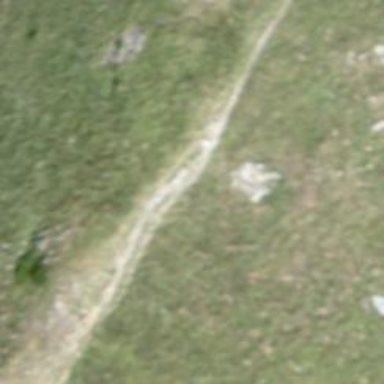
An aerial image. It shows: Path with excellent trail visibility on the ground.